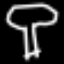
Label: mushroom